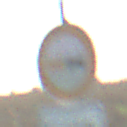
Verkehrszeichen: Ueberholverbot
Zusatzzeichen unten: ZeitangabenMitBeschraenkungAufWochentage8
Umgebung: Outdoor, Nature
Tageszeit: SunriseSunset
Wetter: Clear
Licht: Natural
Jahreszeit: NotSpecified
Kontrast: HighContrast